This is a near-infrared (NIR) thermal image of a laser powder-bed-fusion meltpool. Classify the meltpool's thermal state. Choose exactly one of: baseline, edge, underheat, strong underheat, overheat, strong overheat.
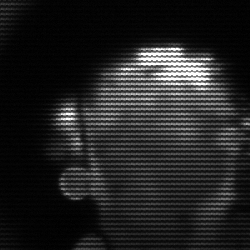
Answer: baseline